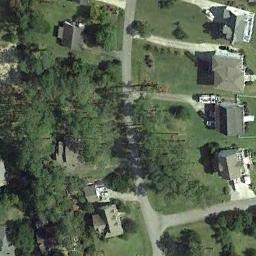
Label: medium_residential